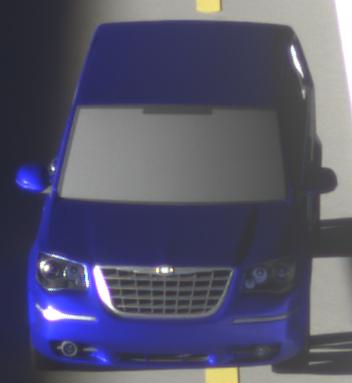
Make: Chrysler
Model: Grand Voyager 3.8
Detailed model: Grand Voyager
Model produced from: 2008/03
Model produced until: 2010/12
Doors: 5
Color: blue
Road condition: dry road
Daytime: sunrise or sunset
Contrast: low contrast